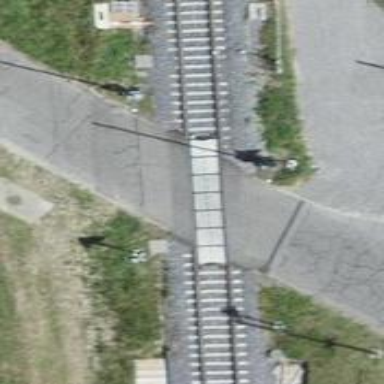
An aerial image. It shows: Railway track with contact lines for electrification.